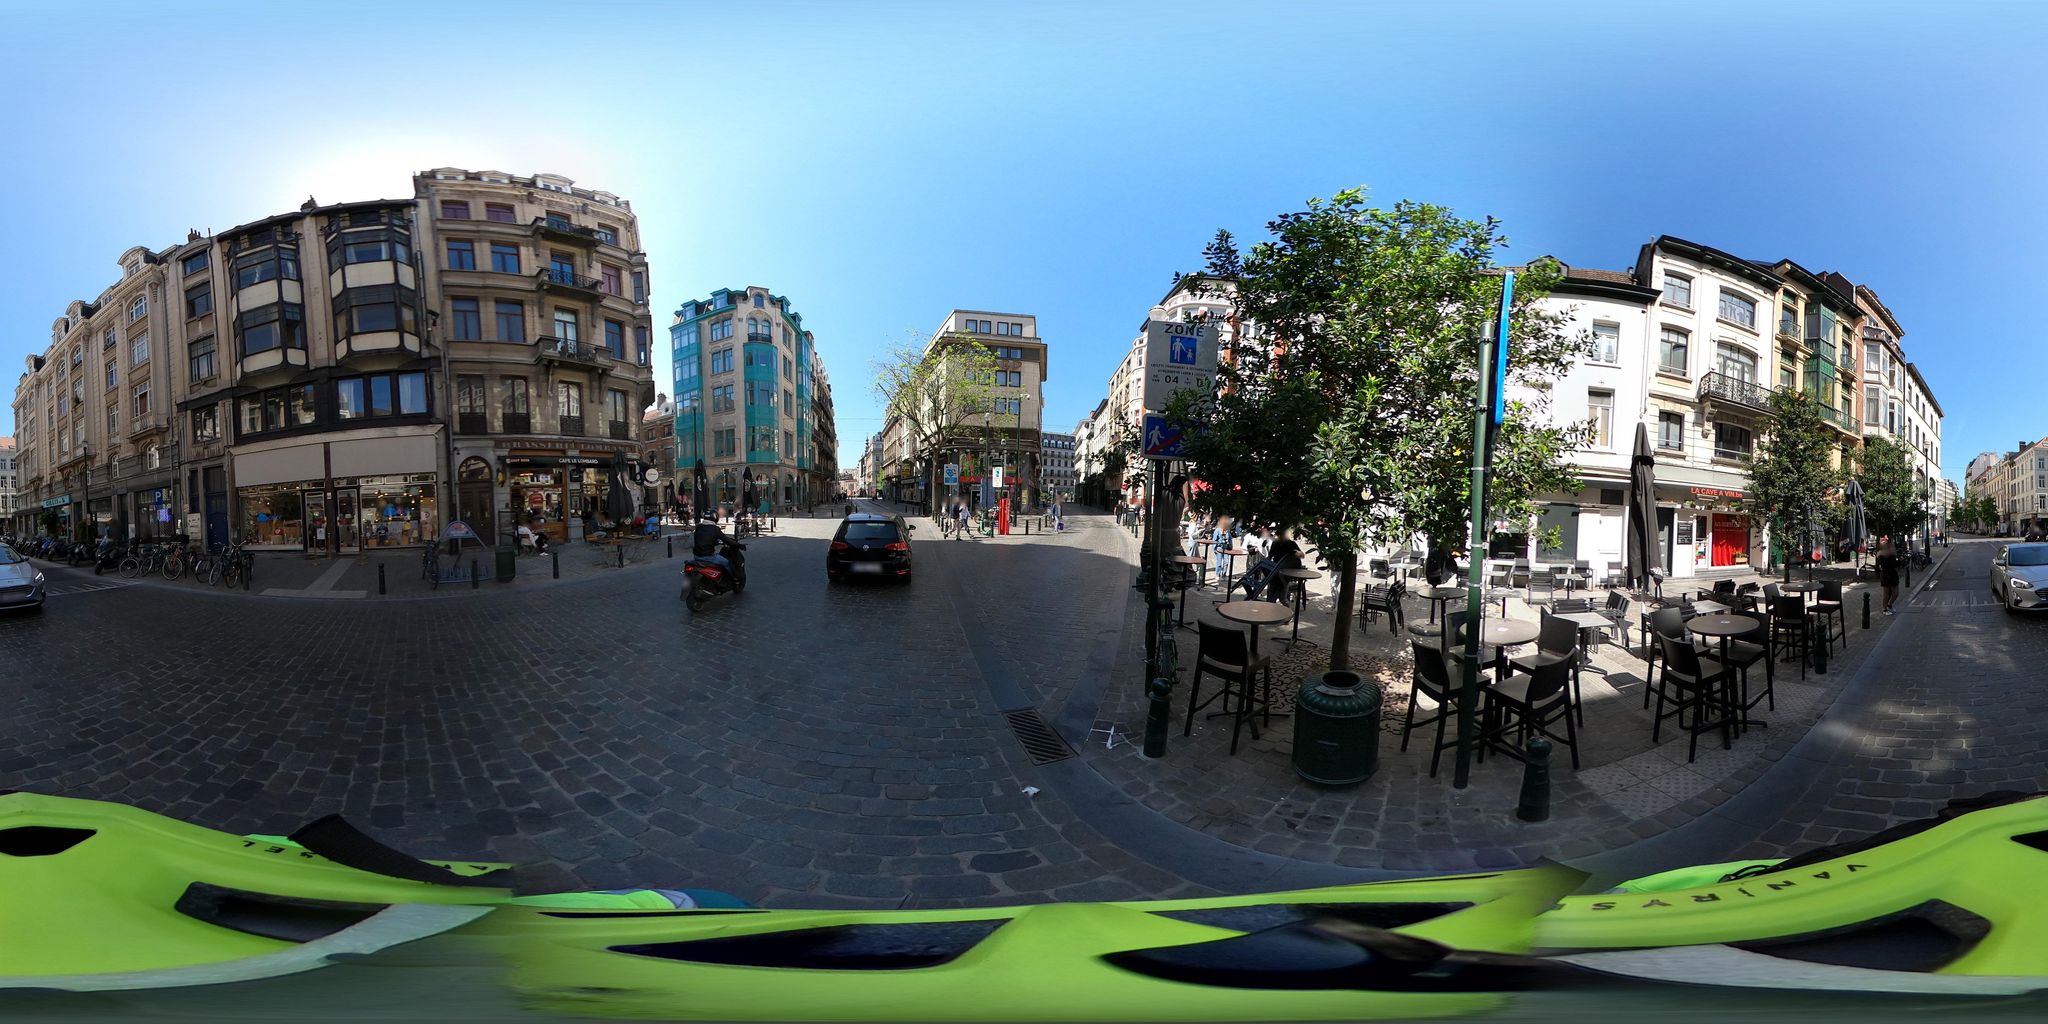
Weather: clear
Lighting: day
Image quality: good
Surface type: cycling surface
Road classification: footway, pedestrian
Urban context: urban centre
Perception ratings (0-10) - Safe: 0.38, Lively: 4.08, Beautiful: 3.76, Boring: 1.58, Depressing: 4.98, Wealthy: 4.39